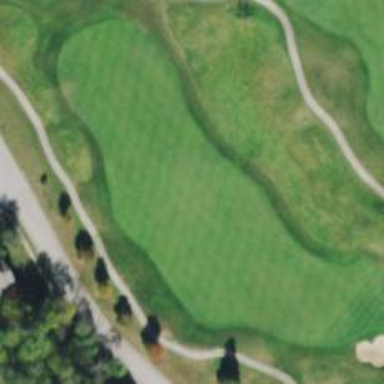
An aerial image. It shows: Golf hole.